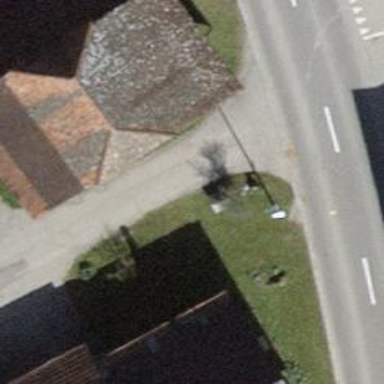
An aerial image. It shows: Street cabinet of man-made origin.